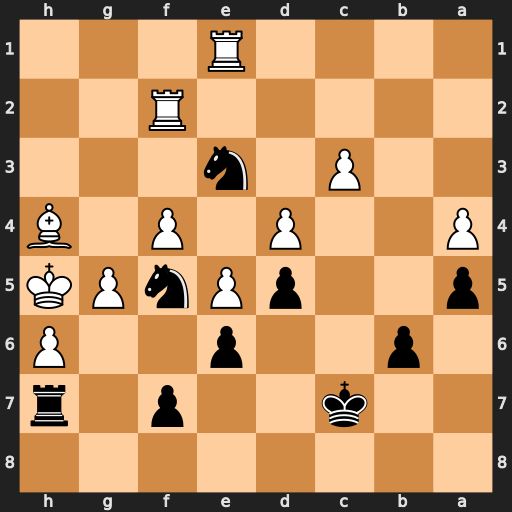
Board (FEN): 8/2k2p1r/1p2p2P/p2pPnPK/P2P1P1B/2P1n3/5R2/4R3
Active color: b
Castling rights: -
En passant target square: -
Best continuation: Ng7#